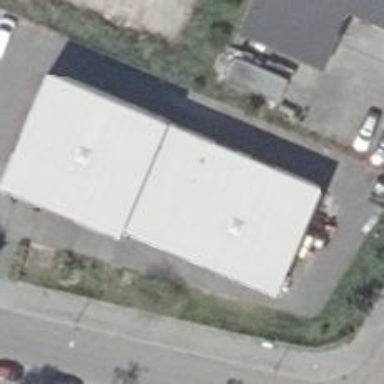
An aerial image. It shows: Shop specializing in motorcycles.